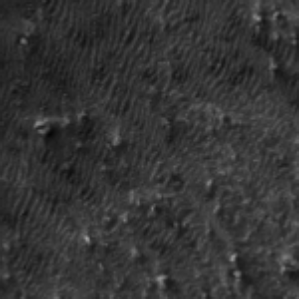
Label: frost